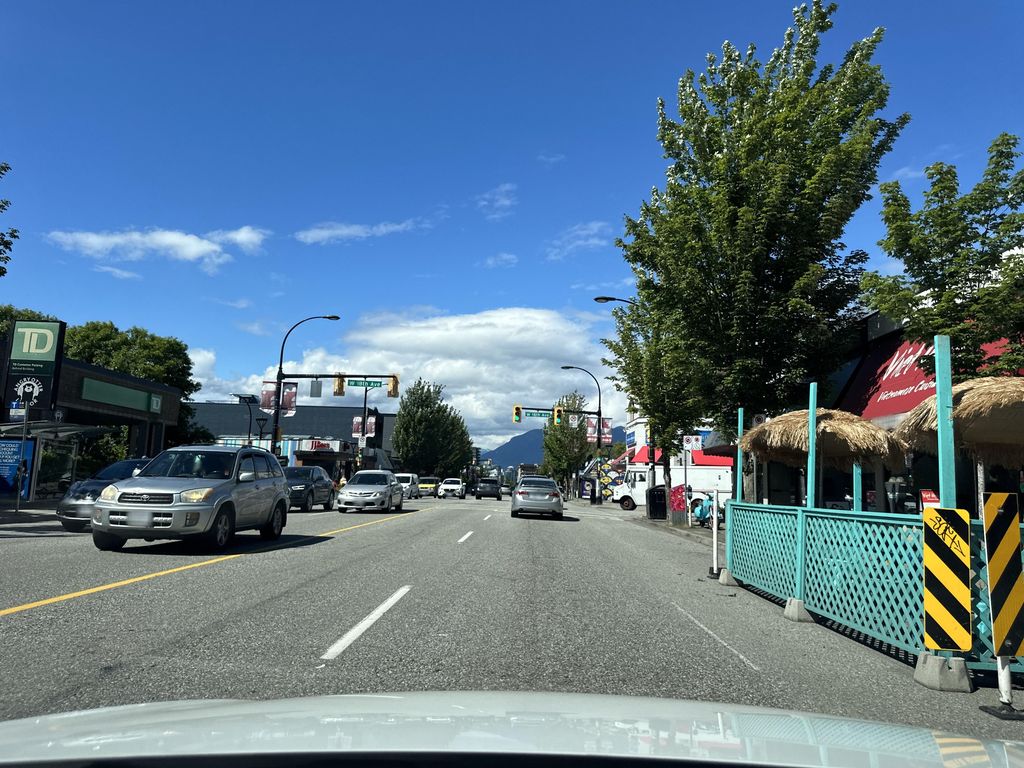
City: vancouver